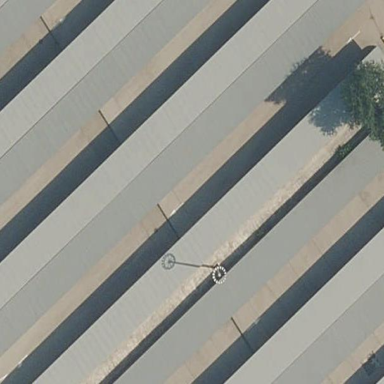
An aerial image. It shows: Carport structure.